Question: I am seeing some weird behaviour in my Backbone view. When i console.log "this.model" i get different results in my render method and in one of my custom methods.
This is how i have my route set up:
If I console.log in the render method of my view, i get what i expect:
But the console.log in my "addOnEnter" method returns an array of all the model instances that were created over a session. Its like the event gets fired for all the previously created models too.

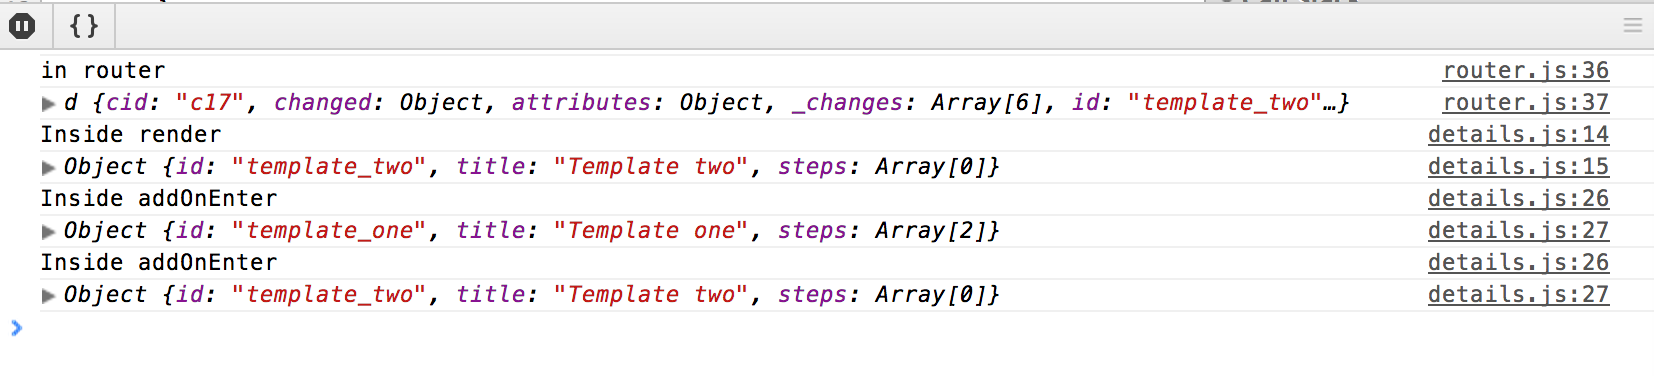
Answer: This was being caused because the event was getting fired multiple times for all the elements in the collection like it is mentioned <URL>. It just manifested itself in a different way.